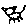
Label: cat